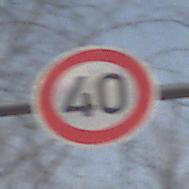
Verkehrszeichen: Geschwindigkeit40
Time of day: MorningAfternoon
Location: Outdoor (Nature)
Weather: Clear
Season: Winter
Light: Natural